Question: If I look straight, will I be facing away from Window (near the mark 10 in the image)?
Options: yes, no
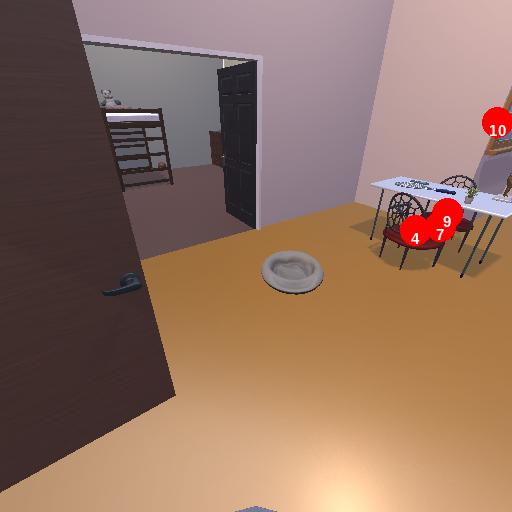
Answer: yes